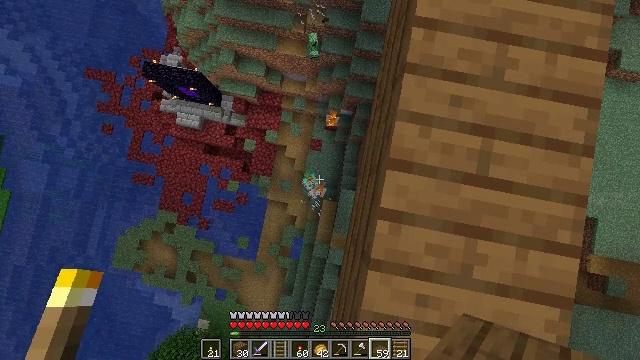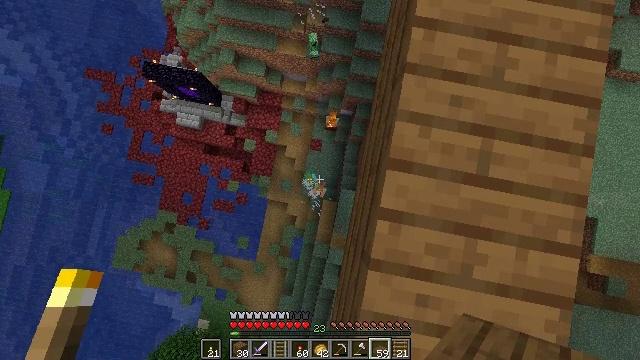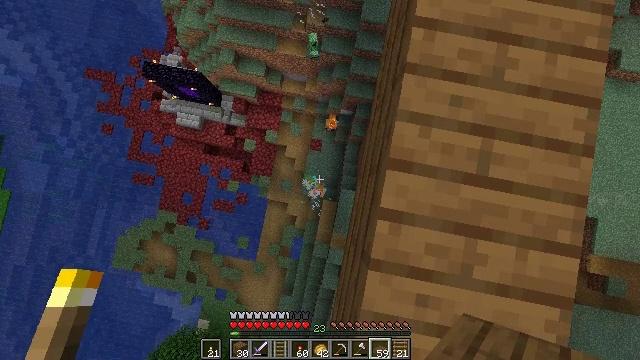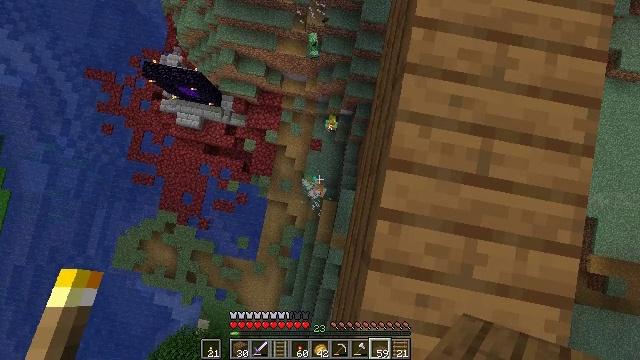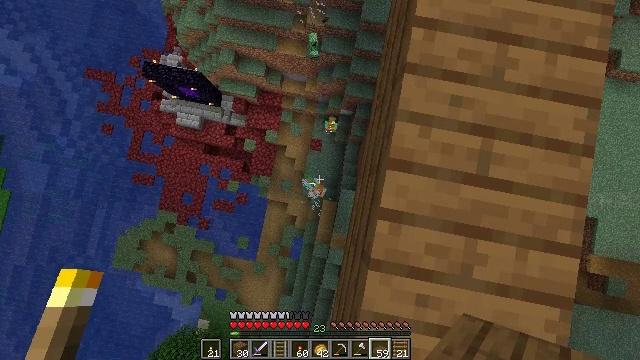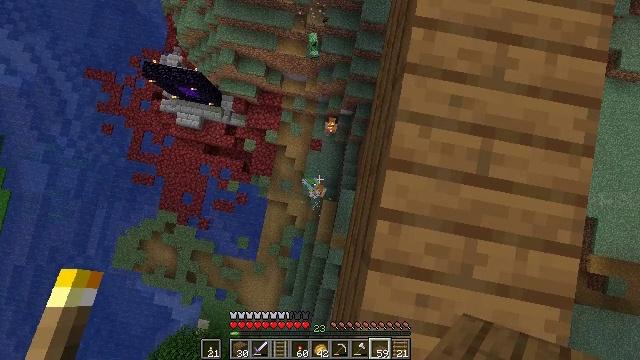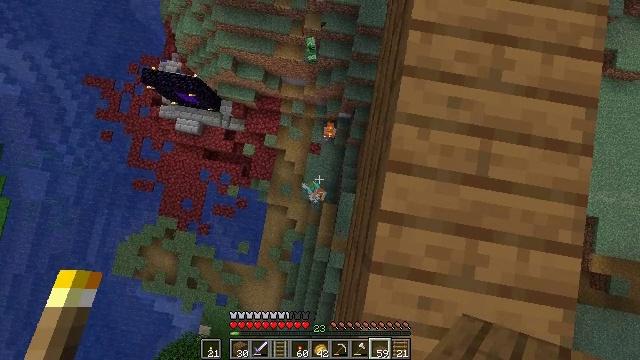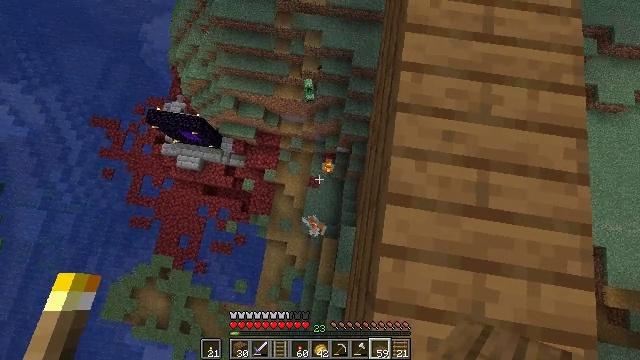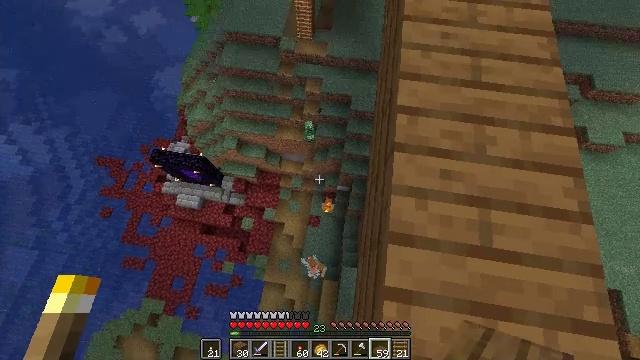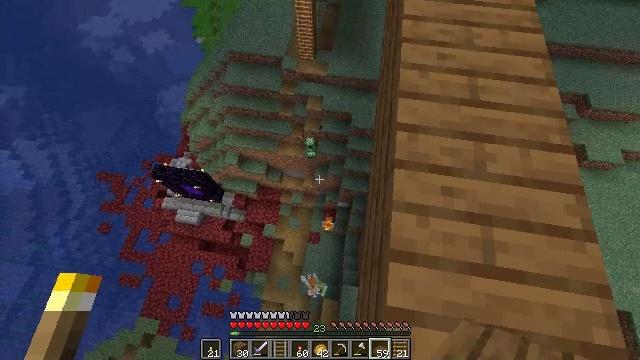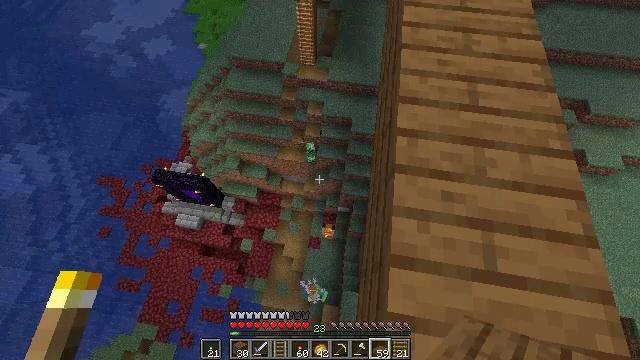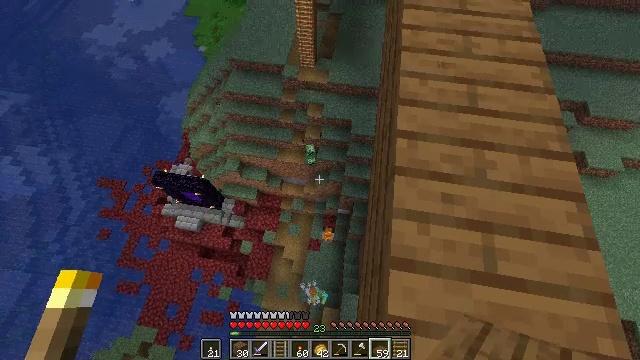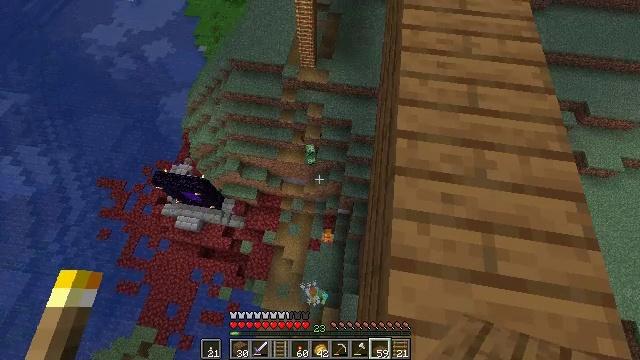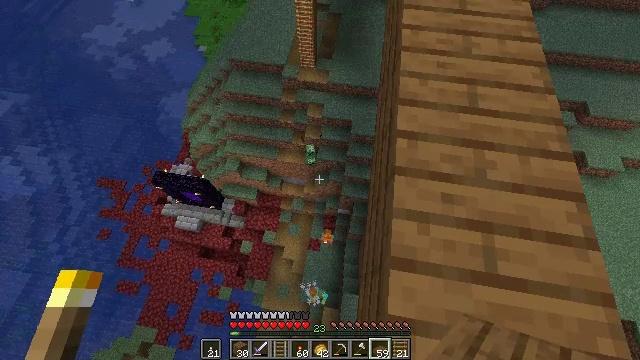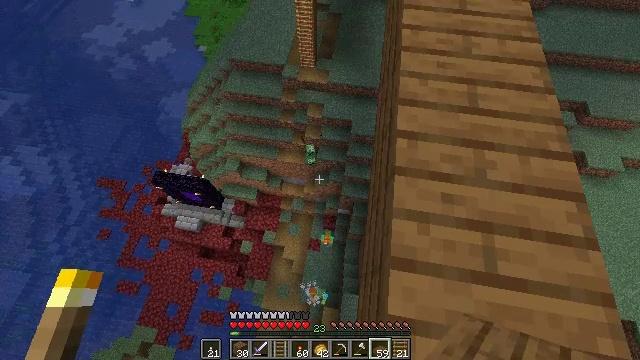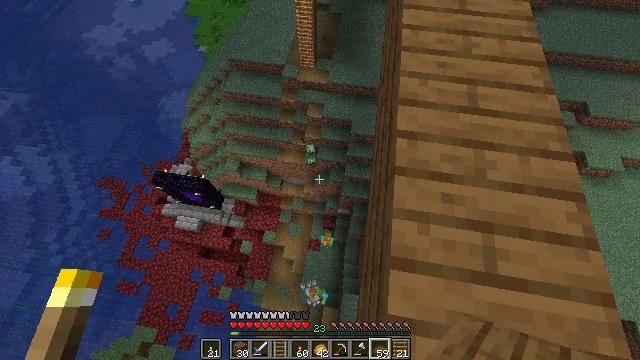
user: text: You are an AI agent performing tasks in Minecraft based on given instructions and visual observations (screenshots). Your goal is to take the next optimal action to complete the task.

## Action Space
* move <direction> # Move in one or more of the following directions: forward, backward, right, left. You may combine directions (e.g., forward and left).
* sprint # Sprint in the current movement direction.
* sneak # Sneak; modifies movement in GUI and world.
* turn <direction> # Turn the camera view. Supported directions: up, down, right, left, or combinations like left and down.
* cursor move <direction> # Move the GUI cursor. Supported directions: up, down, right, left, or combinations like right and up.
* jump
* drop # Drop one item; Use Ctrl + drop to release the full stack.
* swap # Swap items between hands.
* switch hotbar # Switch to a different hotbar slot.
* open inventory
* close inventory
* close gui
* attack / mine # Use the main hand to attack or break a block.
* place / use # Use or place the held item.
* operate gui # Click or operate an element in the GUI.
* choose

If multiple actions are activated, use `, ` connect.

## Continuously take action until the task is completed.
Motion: motion action
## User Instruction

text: Gather the rail for future use.
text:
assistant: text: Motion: sneak
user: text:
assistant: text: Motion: sneak
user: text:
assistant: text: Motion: sneak
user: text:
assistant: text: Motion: sneak
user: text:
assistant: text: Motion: sneak
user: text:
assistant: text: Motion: sneak
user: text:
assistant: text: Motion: sneak, turn right and up
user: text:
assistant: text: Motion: sneak, turn up
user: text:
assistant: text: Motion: sneak, turn up
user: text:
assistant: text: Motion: sneak, turn up
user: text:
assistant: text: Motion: sneak
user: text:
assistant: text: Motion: sneak
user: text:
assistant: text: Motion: sneak
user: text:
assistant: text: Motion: sneak
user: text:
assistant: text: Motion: sneak
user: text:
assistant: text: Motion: sneak
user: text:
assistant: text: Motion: sneak
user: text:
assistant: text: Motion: sneak
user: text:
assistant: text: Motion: sneak
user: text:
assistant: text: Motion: sneak
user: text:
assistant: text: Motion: sneak
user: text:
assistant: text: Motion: sneak
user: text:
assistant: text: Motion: sneak
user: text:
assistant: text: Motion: sneak
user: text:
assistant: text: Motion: sneak
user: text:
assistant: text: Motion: sneak
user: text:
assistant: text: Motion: sneak, turn left and down
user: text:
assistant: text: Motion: sneak, turn left and down
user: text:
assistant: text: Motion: sneak, turn left and down
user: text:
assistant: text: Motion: sneak